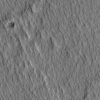
Atmospheric dust classification: not_dusty